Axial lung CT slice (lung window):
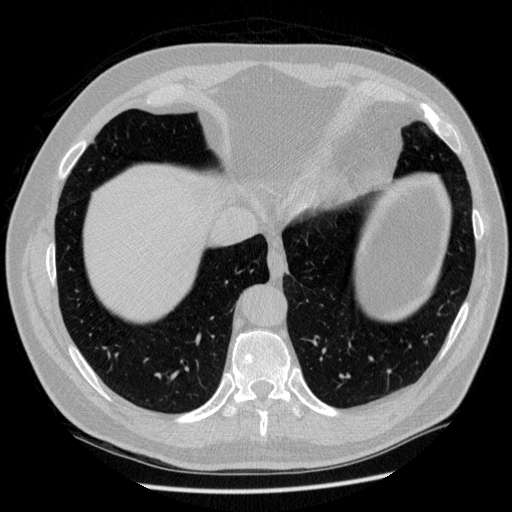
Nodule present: no